Interaction volume radius: 10 \u00c5
Interaction volume height: 10 \u00c5
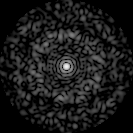
Disorder parameter: 0.8418